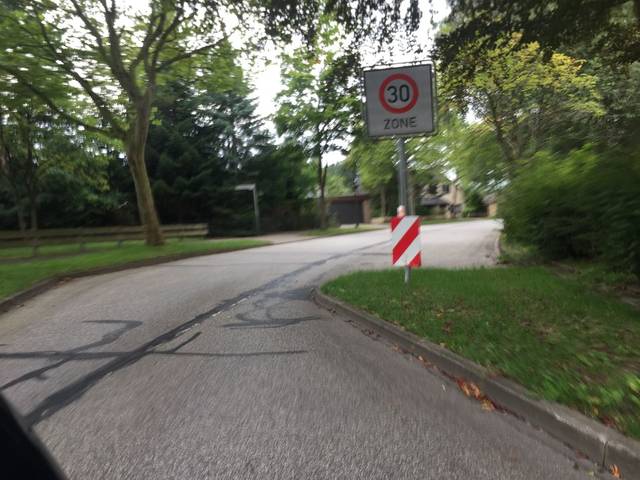
Region: Germany
Coordinates: 53.946, 9.506